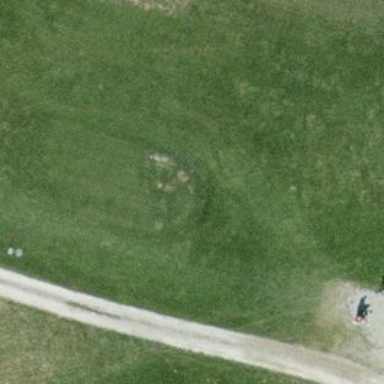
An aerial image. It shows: Golf tee area with grass surface.